Aerial crown-view tile of a tropical tree (Barro Colorado Island, Panama), acquired 20250915:
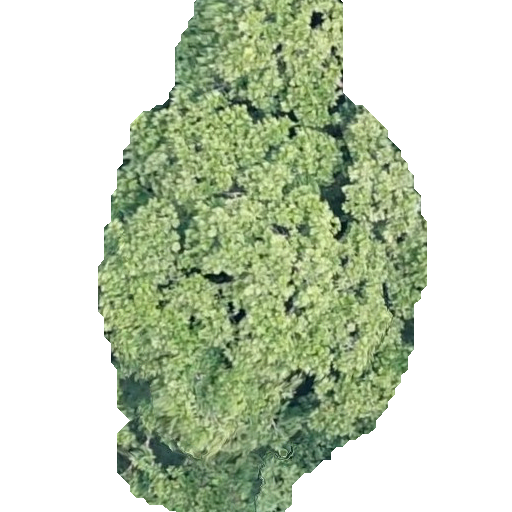
Species: Anacardium excelsum
GBIF accepted scientific name: Anacardium excelsum
Crown area: 189.025 m²